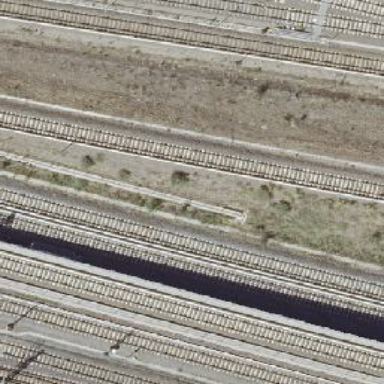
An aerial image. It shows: Solitary milestone along the railway.